Question: I created a heatmap plot (using seaborn) in PyQT5 with first parameters. When changing parameters to create new heatmap plot in this canvas with new values but ex color bar not remove like this:

I indeed need only one color bar for plot that day (cbar=True). I don't want fix vmin, vmax for all plot with difference data values.
'''
sns.heatmap(df_grid, annot=False, cmap='tab20', ax=self.axes_surface, cbar=True)
'''
How to remove the ex color bar in this case?
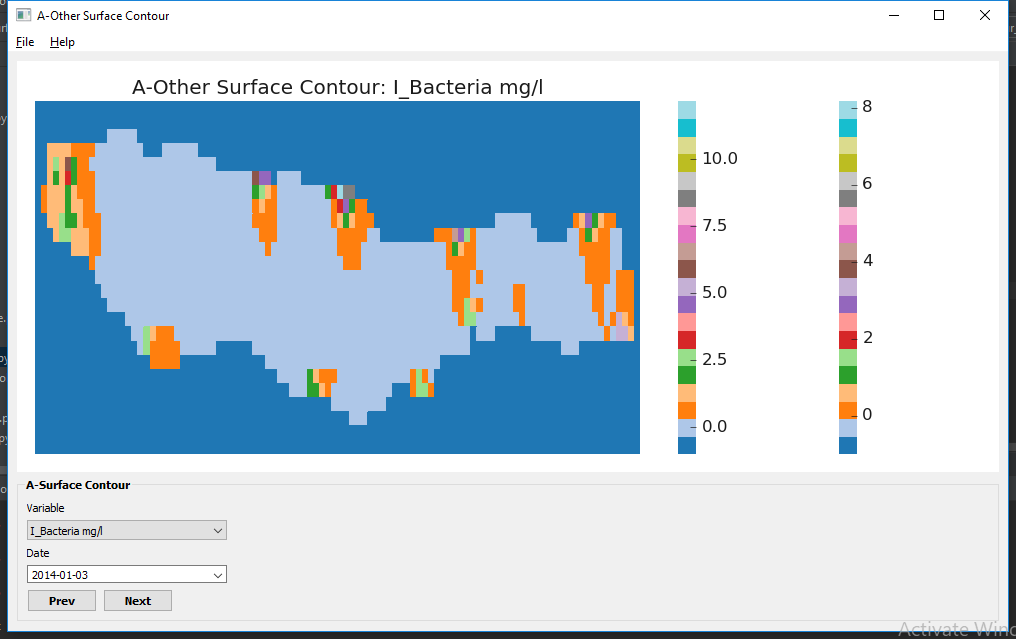
Answer: You don't provide a lot of code. Here is a general way:
At the start of the program your create an ax for the main plot, and another one for the colorbar. 'width_ratios' can help to have the colorbar occupy much less space than the main heatmap.
'''
my_fig, (my_ax, my_cbar_ax) = plt.subplots(ncols=2, figsize=(8, 6),
gridspec_kw={'width_ratios': [10, 1]})
'''
Inside the update function you provide both axes to 'sns.heatmap'. If you don't provide the 'cbar_ax', seaborn will create a new colorbar every time you call your update function.
'''
sns.heatmap(...., ax=my_ax, cbar_ax=my_cbar_ax)
'''